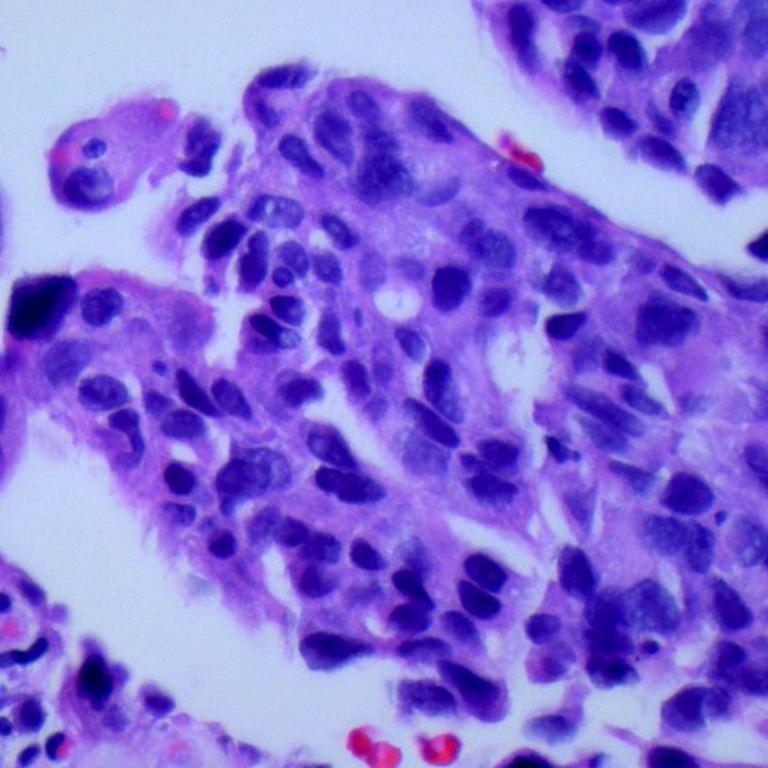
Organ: lung
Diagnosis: adenocarcinomas